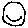
Label: smiley face